Question: How to push a jquery menu block witdh, but only the flyout block, not every block.
Wrong

Some part of "Salzburg an der schonen Donau" is outside of the border (see image). How to change the width only of the flyout menu-block.
'''
[fiddle][2]
'''
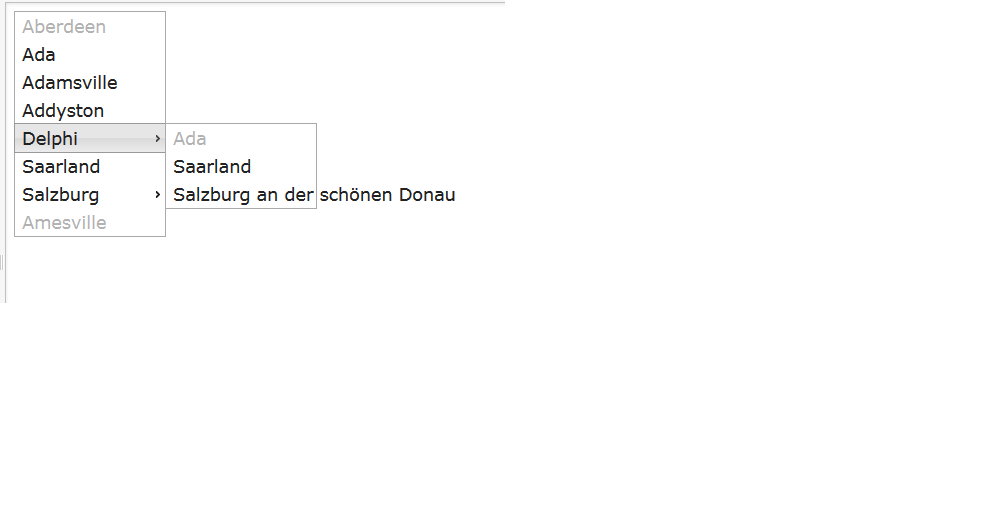
Answer: You can define a class for the 'ul' that you want enlarge, for example:
'''
...
<ul class="external_block">
'''
And CSS:
'''
.ui-menu .external_block { width: 300px; }
'''
Fiddle: <URL>